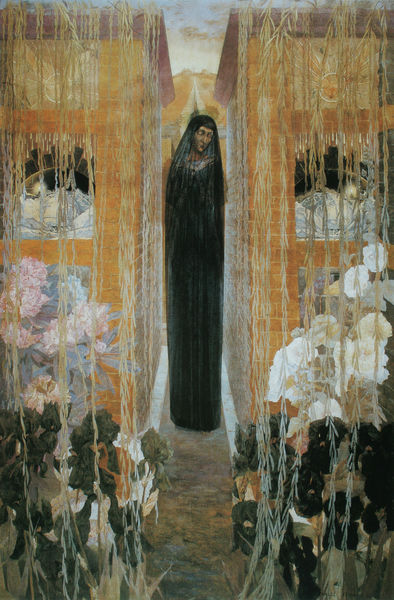
Titel: Der Schmerz
Künstler: Carlos Schwabe
Standort: Genf
Institution: Musée d'Art et d'Histoire
Schlagwörter: berg, blau, blätter, gemälde, gott, himmel, schatten, schlaf, weiß, wolken, gelb, grün, menschen, ocker, ausschnitt, blume, blumen, braun, fenster, frau, grau, hell, hintergrund, kleid, licht, mitte, orange, schwarz, strasse, säule, blüten, dach, gebäude, haus, park, rosen, rot, schleier, weg, beige, hochformat, leute, malerei, symbolismus, architektur, augen, gesicht, mensch, stehen, steine, tod, trauer, vorhang, öl, einsamkeit, horizont, häuser, hügel, weide, kirche, sonne, figur, gewand, gold, mantel, pflanzen, england, rosa, garten, ranken, ruhe, düster, enge, gasse, perspektive, getreide, weizen, dächer, allee, vegetation, ausdruck, ölgemälde, gefaltet, jugendstil, witwe, detail, symmetrie, schmal, nazarener, hoch, gauguin, eng, fugen, gang, vergänglichkeit, kreuz, zentralperspektive, traurigkeit, scharz, nonne, friedhof, hodler, beten, lilie, girlanden, senkrecht, weß, heiligenschein, efeu, hängend, mauern, apokalypse, gräber, verwelken, andacht, präraffaeliten, lianen, heilige, flaggen, hortensien, lilien, heilig, maria, krankenhaus, mutter gottes, gebüde, khnopff, netz, sakral, himmelfahrt, sonnen, vermummt, betten, vertikal, konstruiert, schwarzes gewand, schwarze figur, schwarzfrau, heiligenbildnis, kein ausweg, klosterschwester, 20. jahrhundert, in die länge gezogene figur, helle blumen, gasse zwischen häusern, trautig, weidenzweige